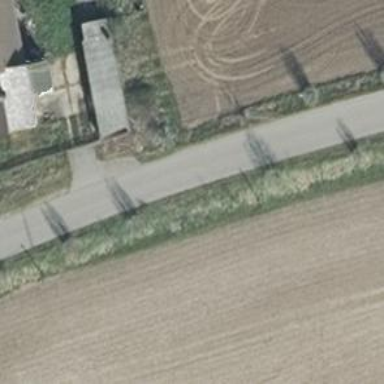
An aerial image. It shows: Asphalt road in residential area.